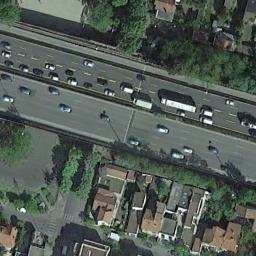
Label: freeway